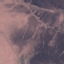
Label: HerbaceousVegetation